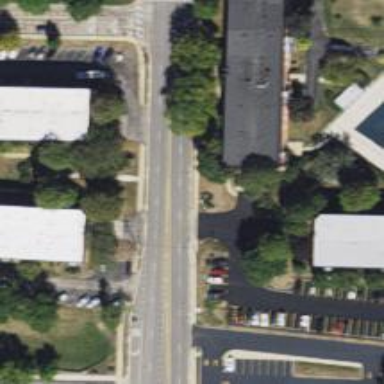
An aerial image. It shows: Secondary road with separate asphalt sidewalks.